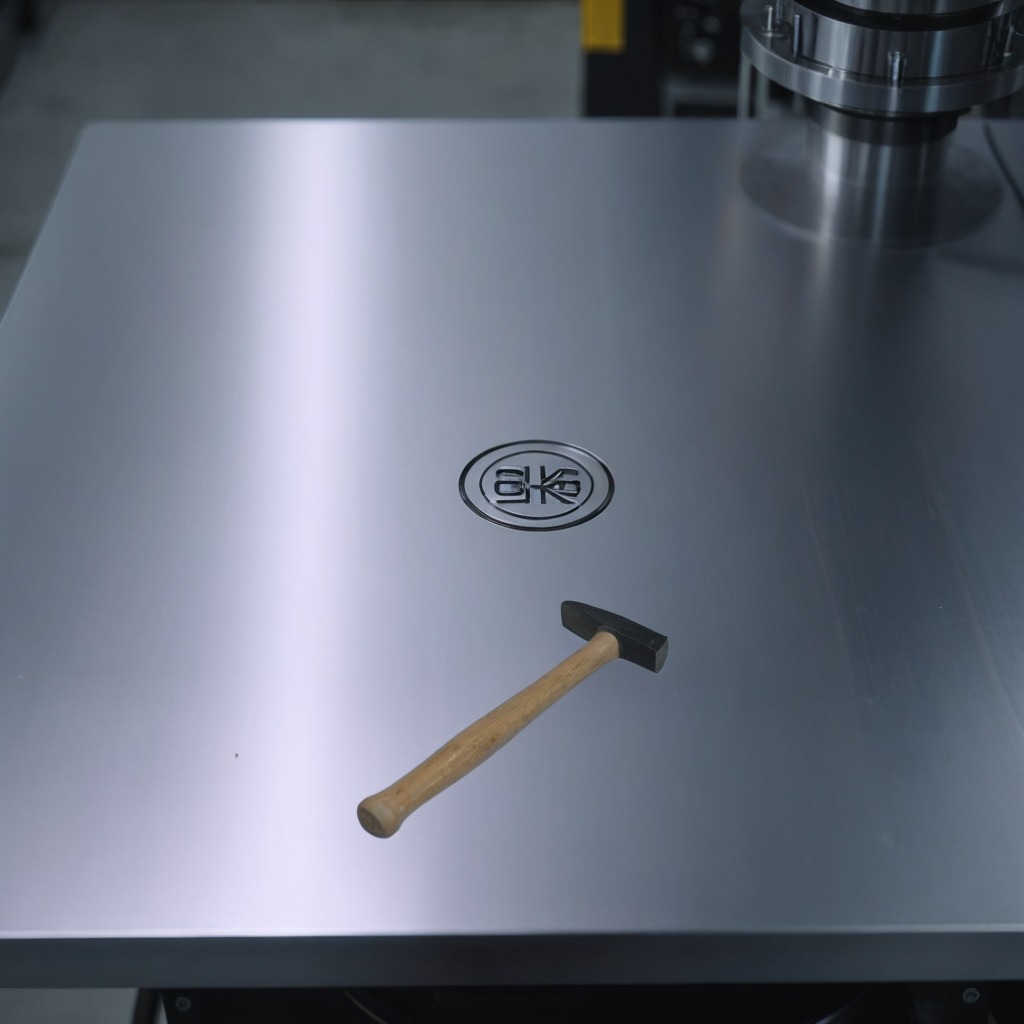
A hammer is lying on a metal table in a machine shop under fluorescent lights.